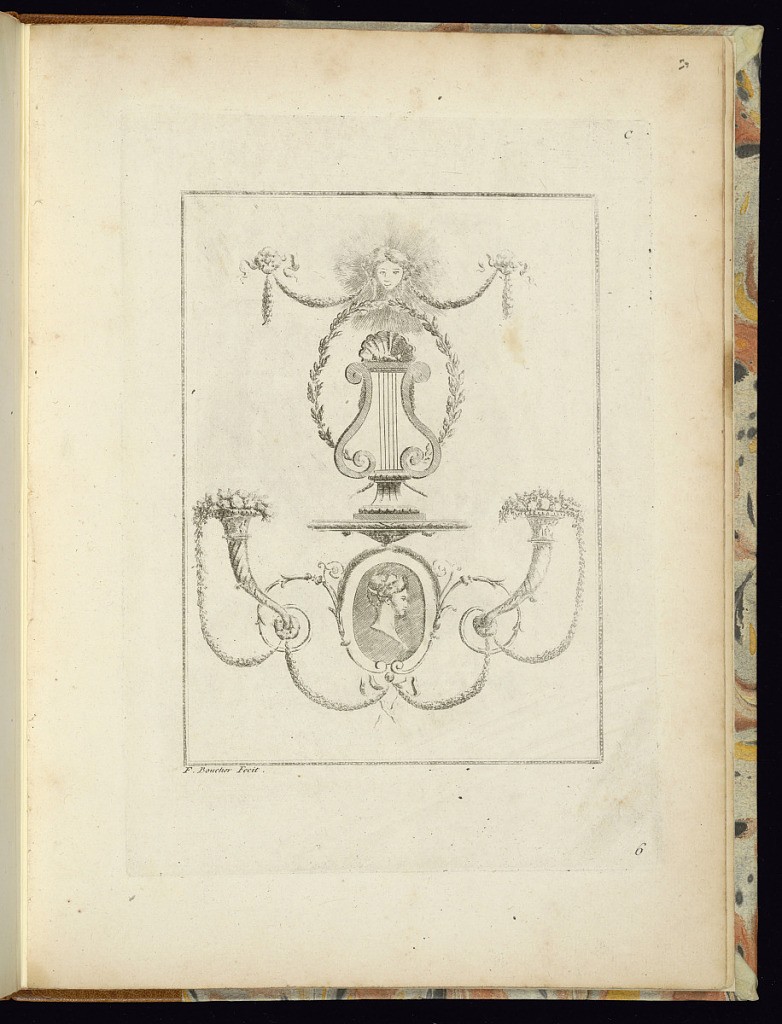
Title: Arabesque Panel Design
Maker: Juste-François Boucher, French, 1736 – 1782
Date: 1775–88
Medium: Etching on paper
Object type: Print
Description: An arabesque panel design featuring a lyre topped with a shell and framed by laurel leaves, with a mascaron (mask), festoons of leaves, rosettes above, and cornucopia, an oval medallion with a profile portrait below and more scrolling leaves and festoons. The plate is signed and numbered.